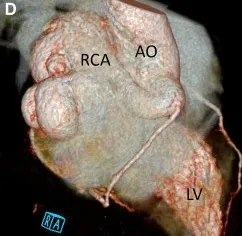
Three-dimensional reconstruction of the cardiac CTA indicated that the enlarged right coronary artery was tortuous.
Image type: radiology (ct)